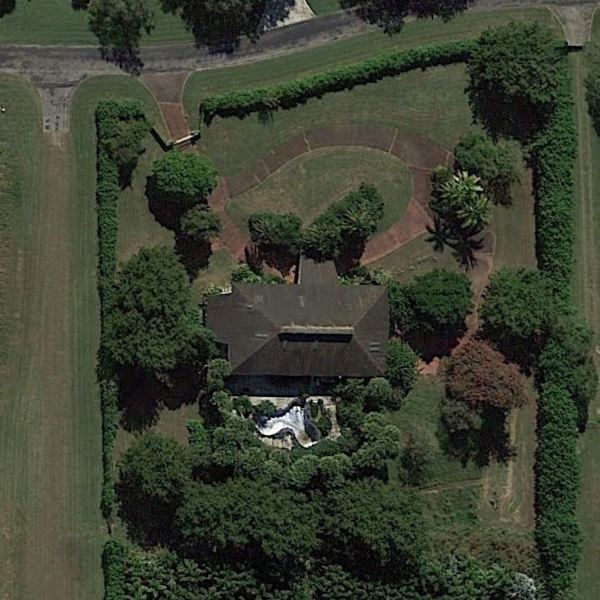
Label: SparseResidential